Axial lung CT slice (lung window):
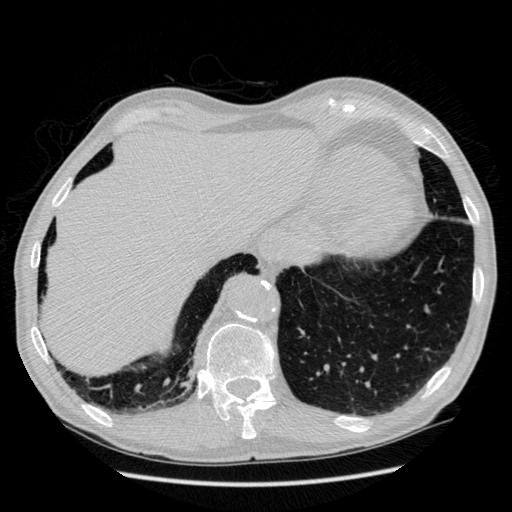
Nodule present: no